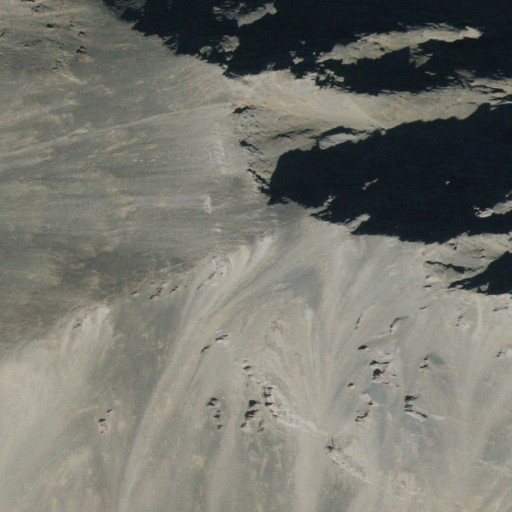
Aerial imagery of mountain in Montana named Italian Peak containing shrub, grassland, and barren land